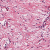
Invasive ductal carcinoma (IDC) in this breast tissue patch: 0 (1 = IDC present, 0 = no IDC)